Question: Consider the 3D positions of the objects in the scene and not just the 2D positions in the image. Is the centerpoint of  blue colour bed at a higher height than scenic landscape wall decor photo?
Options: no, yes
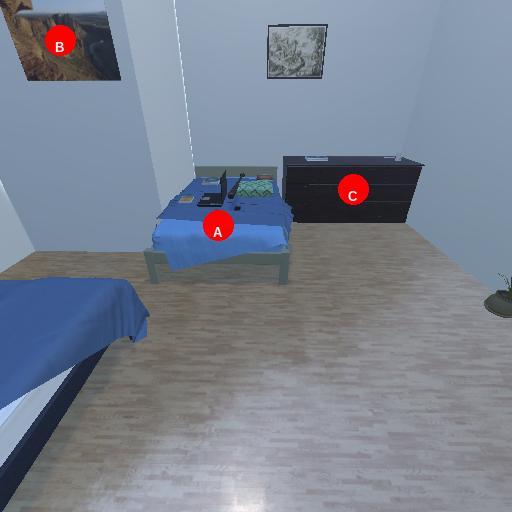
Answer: no